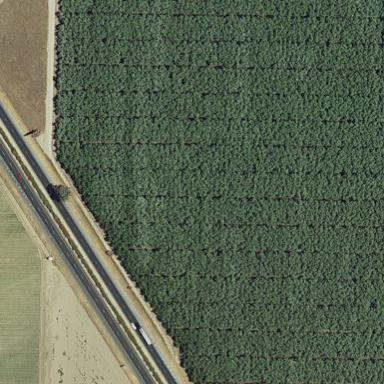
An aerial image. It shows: Orchard.